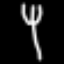
Label: fork